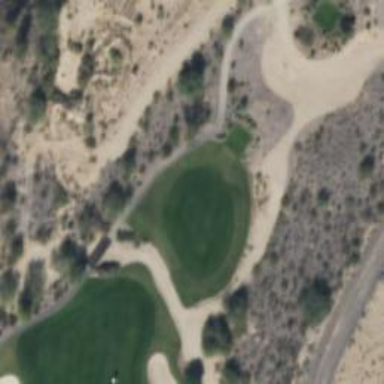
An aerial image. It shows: Path for both road and golf.